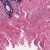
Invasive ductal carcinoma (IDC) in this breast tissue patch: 0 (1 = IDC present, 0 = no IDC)